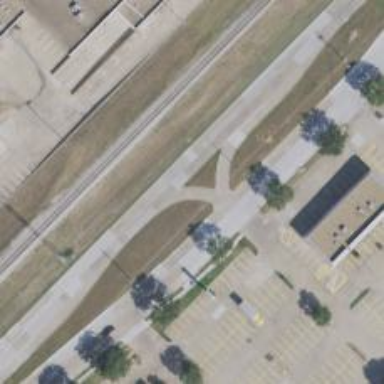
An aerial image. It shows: Secondary link road.